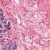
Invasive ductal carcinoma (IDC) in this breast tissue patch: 0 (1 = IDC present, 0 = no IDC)